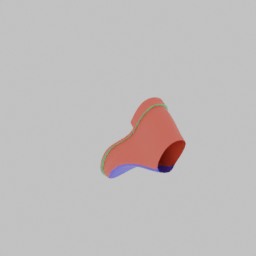
Label: people